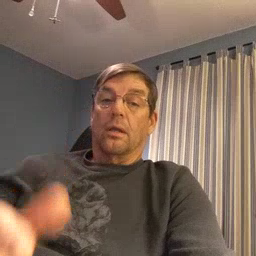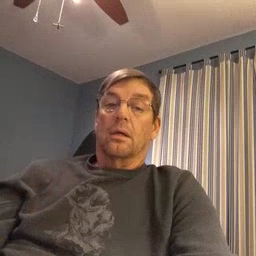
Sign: brother